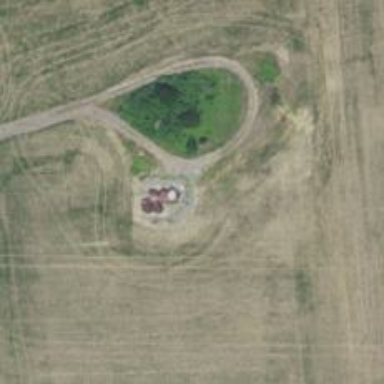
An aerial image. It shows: Storage tank with man-made structure.